Field crop: tomato
Growth stage: 1
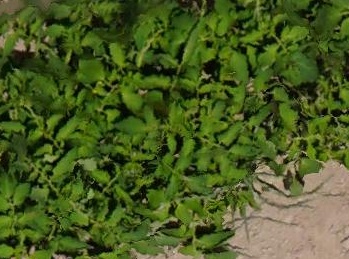
Species: tomato